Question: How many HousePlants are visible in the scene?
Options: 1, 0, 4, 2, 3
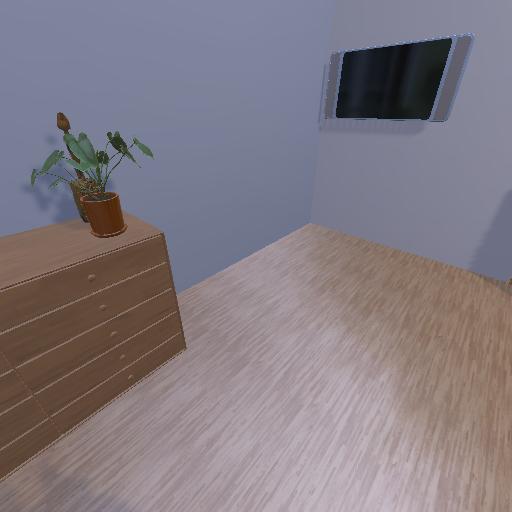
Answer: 1